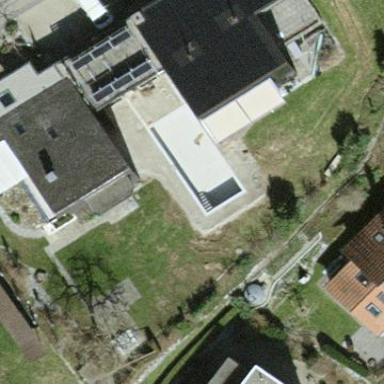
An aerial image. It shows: Swimming pool located in leisure land.